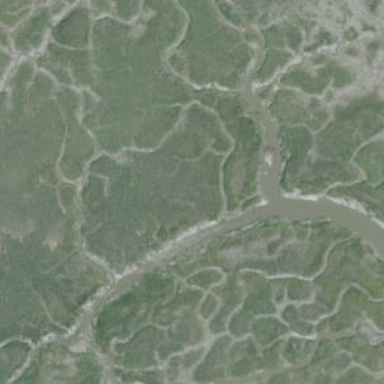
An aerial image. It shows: Tidal saltmarsh wetland.